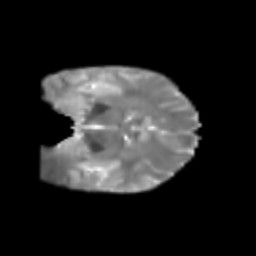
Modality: T2w
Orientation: coronal
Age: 21
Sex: male
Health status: healthy